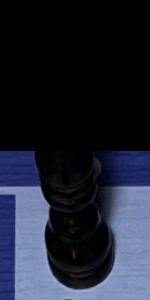
Label: Bishop_Black